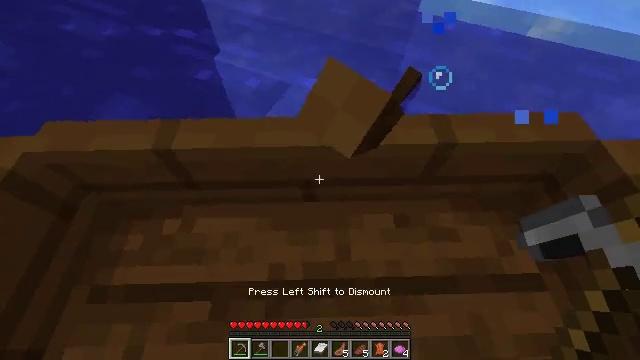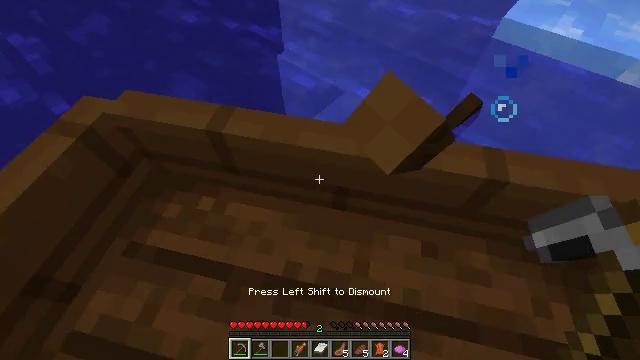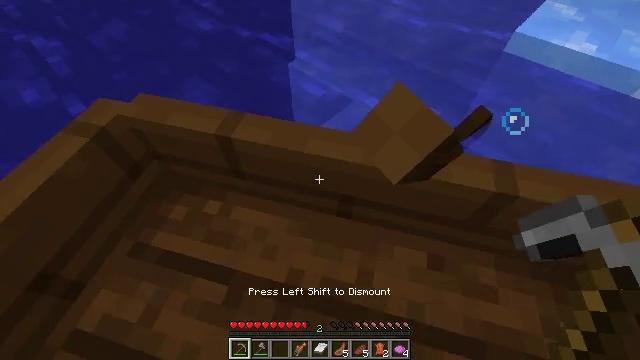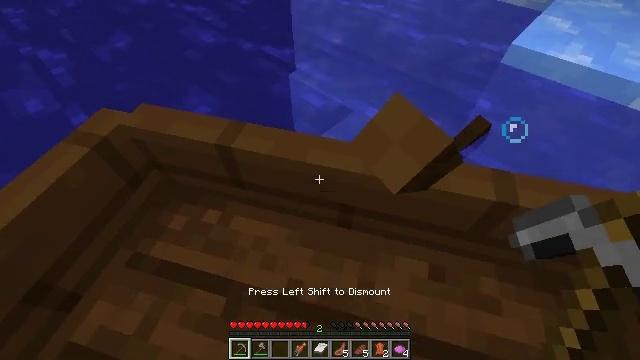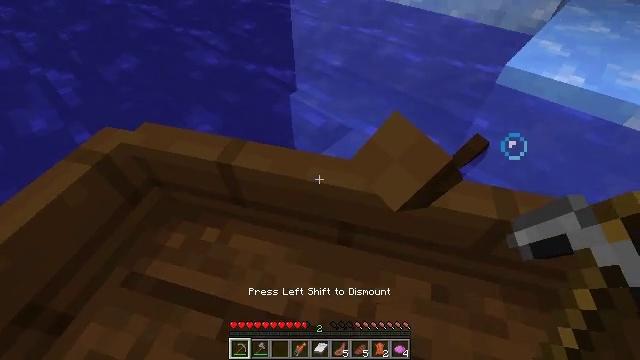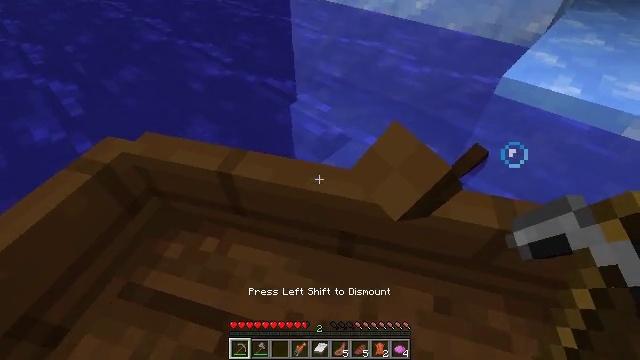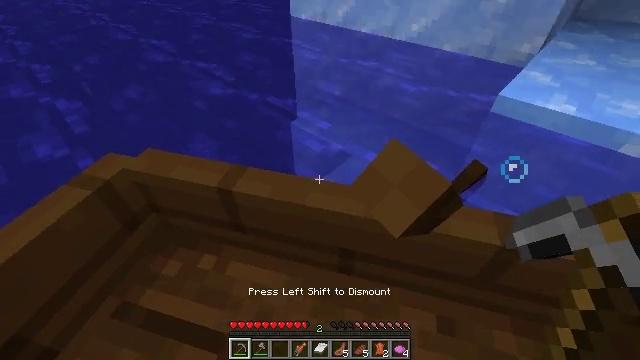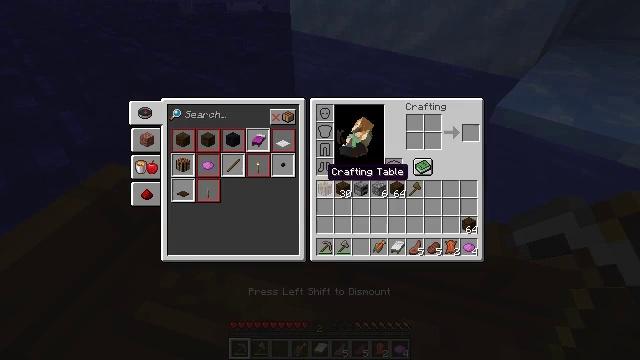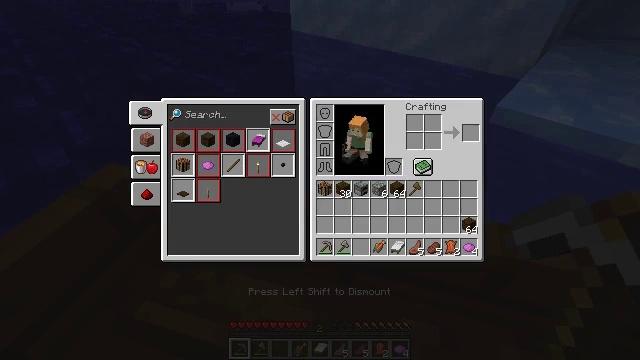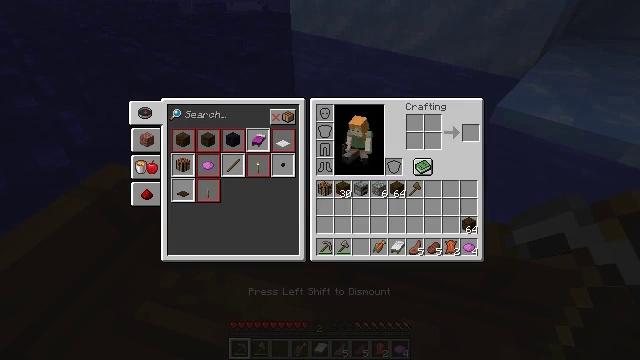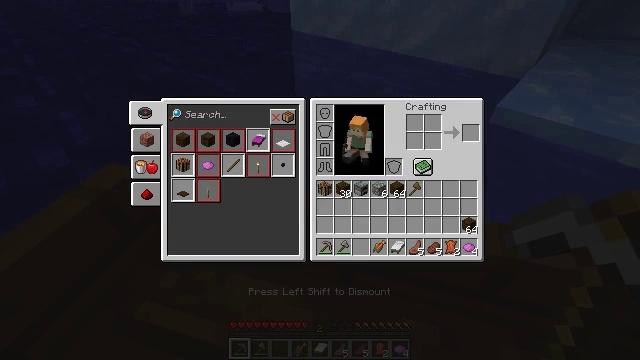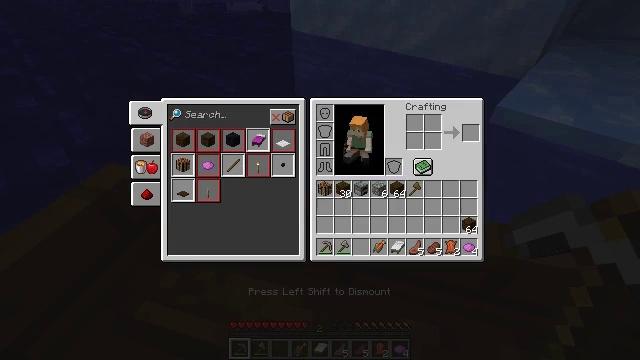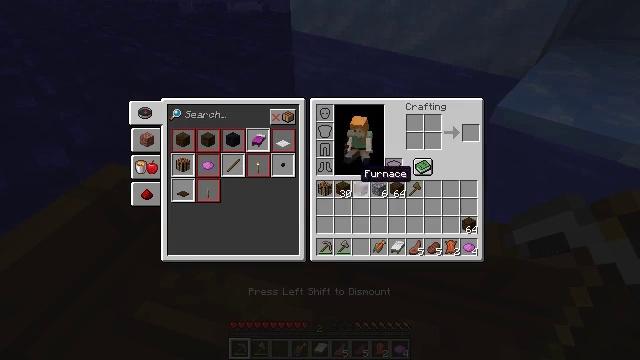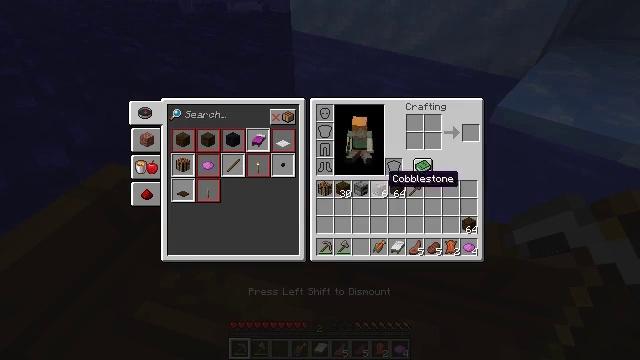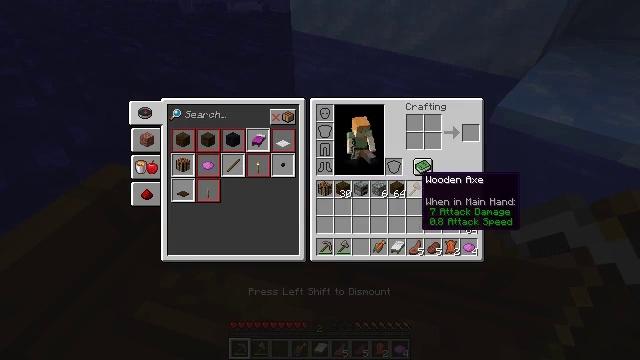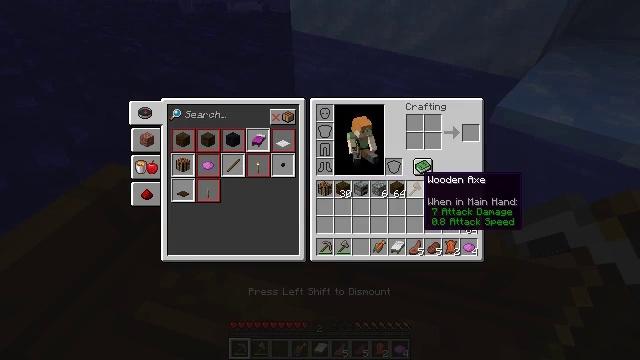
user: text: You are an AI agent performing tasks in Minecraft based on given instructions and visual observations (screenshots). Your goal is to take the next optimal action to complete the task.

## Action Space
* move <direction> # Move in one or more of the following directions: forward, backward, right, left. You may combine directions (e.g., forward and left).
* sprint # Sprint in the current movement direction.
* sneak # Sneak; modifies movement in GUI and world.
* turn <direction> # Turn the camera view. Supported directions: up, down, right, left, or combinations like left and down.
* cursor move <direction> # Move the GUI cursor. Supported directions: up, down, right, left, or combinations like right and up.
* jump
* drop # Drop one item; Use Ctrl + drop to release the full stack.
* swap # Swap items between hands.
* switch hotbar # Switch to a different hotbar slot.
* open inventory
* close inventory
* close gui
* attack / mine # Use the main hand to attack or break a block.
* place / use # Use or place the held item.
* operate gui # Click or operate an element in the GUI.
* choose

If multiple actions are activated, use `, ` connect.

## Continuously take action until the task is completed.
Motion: motion action
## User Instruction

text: Collect packed ice using a pickaxe.
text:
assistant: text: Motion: turn left and up
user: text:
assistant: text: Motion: turn left and up
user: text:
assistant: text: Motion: turn up
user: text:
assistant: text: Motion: turn up
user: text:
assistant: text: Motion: turn left and up
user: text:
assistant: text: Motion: turn left and up
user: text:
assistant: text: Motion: turn up, open inventory
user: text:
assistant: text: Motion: open inventory
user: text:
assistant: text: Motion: cursor move right, open inventory
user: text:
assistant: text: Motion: no_op
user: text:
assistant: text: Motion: cursor move right
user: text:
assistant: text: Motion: cursor move right
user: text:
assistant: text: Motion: cursor move right
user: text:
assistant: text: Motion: cursor move right
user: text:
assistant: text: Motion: no_op
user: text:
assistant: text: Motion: no_op
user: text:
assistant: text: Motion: no_op
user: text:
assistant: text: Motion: no_op
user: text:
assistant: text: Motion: no_op
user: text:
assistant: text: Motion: no_op
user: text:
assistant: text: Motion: no_op
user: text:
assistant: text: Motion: no_op
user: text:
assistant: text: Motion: no_op
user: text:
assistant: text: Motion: no_op
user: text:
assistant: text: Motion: no_op
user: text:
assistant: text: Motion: no_op
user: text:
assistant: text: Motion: turn right
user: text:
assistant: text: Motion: turn right
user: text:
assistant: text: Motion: turn right
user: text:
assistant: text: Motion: turn right